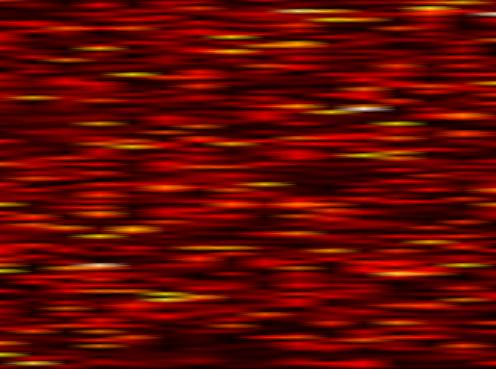
Label: OFDM